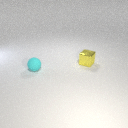
small cyan rubber sphere to the left of small yellow metal cube